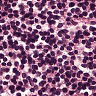
Metastatic tissue present: no